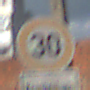
Verkehrszeichen: Geschwindigkeit30
Zusatzzeichen unten: HinweisDurchVerbaleAngabe11
Umgebung: Outdoor, Suburban
Tageszeit: MorningAfternoon
Wetter: PartlyCloudy
Licht: Natural
Jahreszeit: NotSpecified
Kontrast: HighContrast